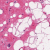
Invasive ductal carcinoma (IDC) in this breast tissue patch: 0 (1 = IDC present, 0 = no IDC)